Interaction volume radius: 5 \u00c5
Interaction volume height: 30 \u00c5
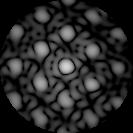
Disorder parameter: 0.2652